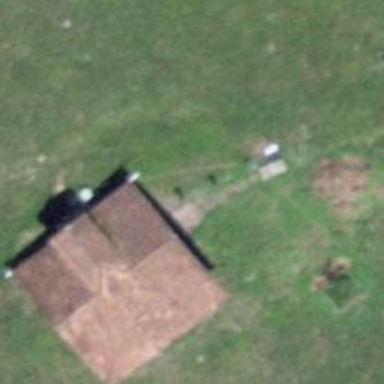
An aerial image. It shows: Rural barn.